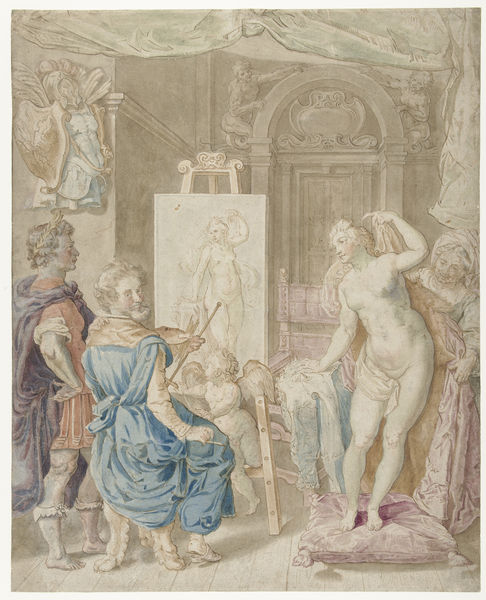
Titel: Apelles schildert Kampaspe
Künstler: Pieter Isaacsz.
Standort: Amsterdam
Institution: Rijksmuseum
Schlagwörter: akt, blau, mann, nackt, umhang, sitzen, frau, hell, stuhl, tür, zeichnung, rot, malerei, bart, barock, bild, porträt, vorhang, interieur, mantel, renaissance, rokoko, engel, putte, putto, modell, zuschauer, kissen, atelier, maler, staffelei, nackte, schild, antike, künstler, leinwand, allegorie, lorbeerkranz, malen, pinsel, römer, venus, malstock, flüel, uschauer, alelier, eninerieur